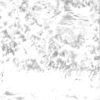
Label: not_dusty